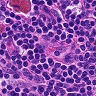
Metastatic tissue present: no